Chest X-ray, AP view. Patient: 41 years old, sex M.
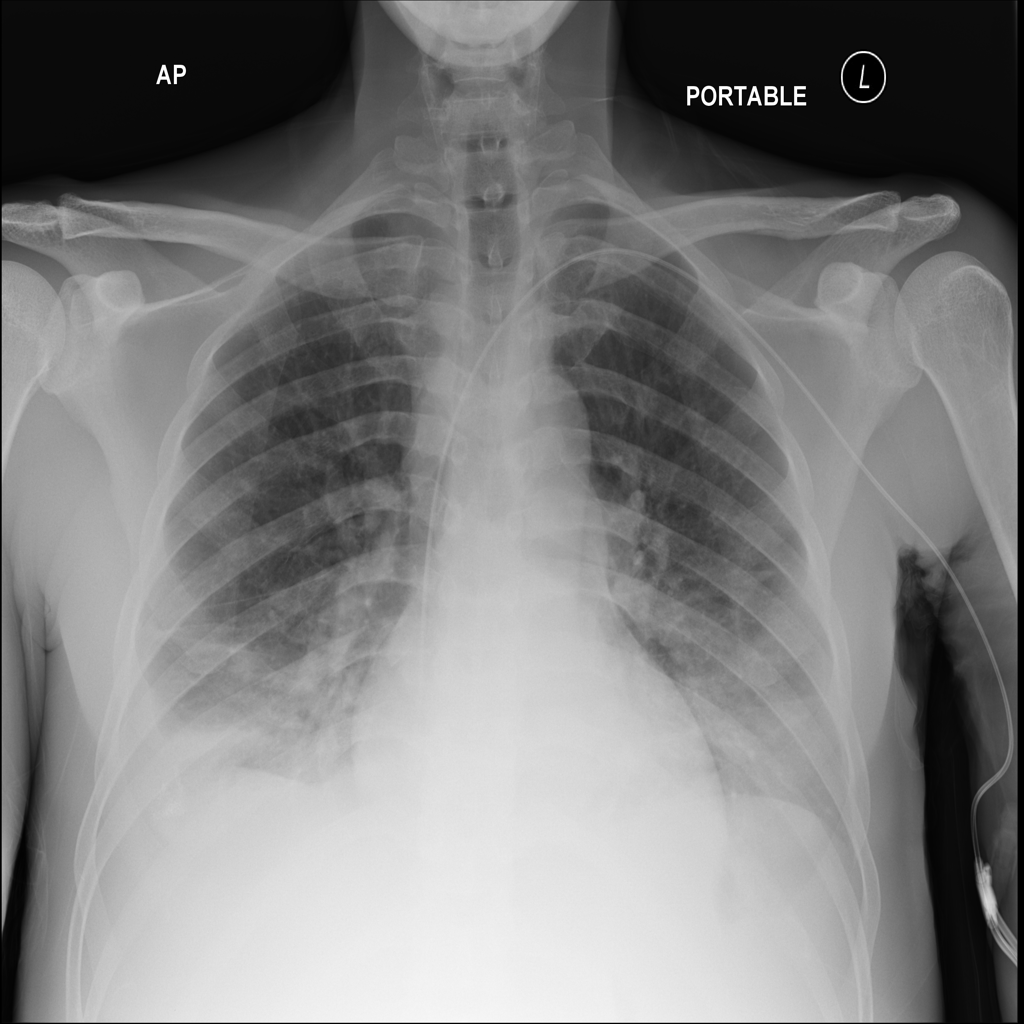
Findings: Infiltration